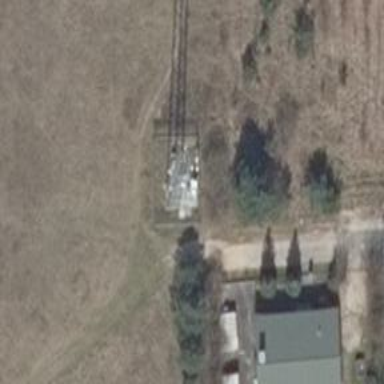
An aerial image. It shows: Communication mast tower.